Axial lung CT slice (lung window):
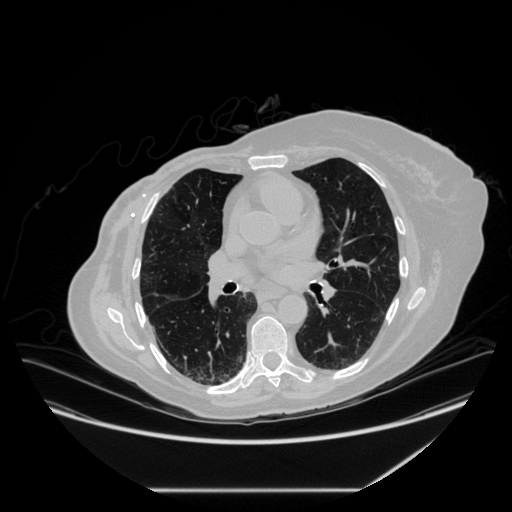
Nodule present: no